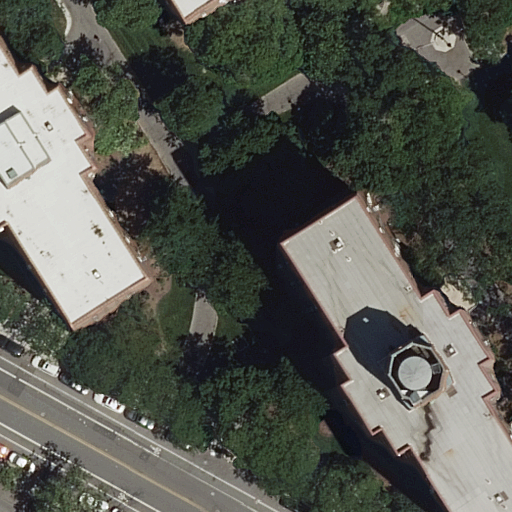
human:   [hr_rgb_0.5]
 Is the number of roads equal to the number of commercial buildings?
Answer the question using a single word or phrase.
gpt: no

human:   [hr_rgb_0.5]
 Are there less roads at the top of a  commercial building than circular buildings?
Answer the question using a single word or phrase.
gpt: no

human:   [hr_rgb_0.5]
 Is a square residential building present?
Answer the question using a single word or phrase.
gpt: no

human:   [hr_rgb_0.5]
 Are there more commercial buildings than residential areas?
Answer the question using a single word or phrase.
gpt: no

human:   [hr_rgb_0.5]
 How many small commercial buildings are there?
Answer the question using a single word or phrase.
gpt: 0

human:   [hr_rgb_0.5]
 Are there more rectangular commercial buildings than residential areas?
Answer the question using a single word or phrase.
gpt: no

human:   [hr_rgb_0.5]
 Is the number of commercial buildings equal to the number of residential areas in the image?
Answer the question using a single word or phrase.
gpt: no

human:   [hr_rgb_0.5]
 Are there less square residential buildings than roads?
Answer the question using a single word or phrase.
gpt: yes

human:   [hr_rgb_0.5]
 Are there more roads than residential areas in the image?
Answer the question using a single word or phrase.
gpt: yes

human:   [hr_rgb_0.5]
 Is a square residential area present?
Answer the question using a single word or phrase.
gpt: no

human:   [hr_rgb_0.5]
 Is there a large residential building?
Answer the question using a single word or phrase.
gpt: yes

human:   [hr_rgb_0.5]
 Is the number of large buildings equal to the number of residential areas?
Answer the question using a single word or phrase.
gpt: no

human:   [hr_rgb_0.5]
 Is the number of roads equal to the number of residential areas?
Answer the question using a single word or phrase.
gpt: no

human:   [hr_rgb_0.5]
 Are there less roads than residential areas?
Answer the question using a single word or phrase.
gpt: no

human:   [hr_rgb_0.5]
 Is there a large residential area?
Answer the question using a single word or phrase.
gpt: yes

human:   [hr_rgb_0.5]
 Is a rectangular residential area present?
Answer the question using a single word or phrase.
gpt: yes

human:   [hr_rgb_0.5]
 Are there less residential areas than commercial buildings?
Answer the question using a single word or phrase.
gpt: no

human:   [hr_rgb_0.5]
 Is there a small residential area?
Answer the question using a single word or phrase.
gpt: no

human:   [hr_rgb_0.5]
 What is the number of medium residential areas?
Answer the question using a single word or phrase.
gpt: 0

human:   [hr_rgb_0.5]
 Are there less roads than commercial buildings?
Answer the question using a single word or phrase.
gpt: no

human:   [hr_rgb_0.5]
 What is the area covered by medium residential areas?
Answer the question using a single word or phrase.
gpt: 0m2

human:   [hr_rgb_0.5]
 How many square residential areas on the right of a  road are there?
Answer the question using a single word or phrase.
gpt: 0

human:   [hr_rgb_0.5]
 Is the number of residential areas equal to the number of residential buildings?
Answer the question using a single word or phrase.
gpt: no

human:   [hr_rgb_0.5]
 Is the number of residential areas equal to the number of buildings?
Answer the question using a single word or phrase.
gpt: no

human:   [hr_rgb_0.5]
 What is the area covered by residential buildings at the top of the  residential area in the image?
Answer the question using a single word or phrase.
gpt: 16m2

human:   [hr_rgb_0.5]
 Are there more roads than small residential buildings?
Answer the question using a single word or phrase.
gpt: yes

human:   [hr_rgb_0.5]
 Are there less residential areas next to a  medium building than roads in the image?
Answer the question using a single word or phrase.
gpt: yes

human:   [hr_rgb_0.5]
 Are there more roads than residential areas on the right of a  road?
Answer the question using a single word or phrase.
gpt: yes

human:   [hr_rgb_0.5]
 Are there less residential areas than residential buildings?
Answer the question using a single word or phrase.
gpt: yes

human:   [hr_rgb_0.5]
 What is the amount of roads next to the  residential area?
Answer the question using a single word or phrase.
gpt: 8

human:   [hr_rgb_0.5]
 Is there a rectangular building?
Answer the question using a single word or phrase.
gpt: yes

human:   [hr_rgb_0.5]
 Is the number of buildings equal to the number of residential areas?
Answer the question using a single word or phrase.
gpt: no

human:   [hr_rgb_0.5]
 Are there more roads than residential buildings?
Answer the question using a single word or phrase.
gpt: yes

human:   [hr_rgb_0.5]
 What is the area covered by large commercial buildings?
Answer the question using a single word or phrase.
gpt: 0m2

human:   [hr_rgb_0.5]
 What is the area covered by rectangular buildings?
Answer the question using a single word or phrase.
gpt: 16m2

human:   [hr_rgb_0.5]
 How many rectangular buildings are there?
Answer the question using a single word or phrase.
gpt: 1